Question: I'm using jQuery AJAX to grab some data from a PHP page and using a loading GIF image in the placeholder to let the user know the results are on the way.
'''
$(".project").change(function(){
$(".custName").html("<img src='/admin/images/ajax-loader.gif' />");
$(".projectDesc").html("<img src='/admin/images/ajax-loader.gif' />");
var project_num=$(this).val();
var dataString = 'project='+ project_num;
$.ajax
({
type: "POST",
url: "customerfilter.php",
dataType: "json",
data: dataString,
cache: false,
success: function(data)
{
$(".custName").html(data.message1);
$(".projectDesc").html(data.message2);
}
});
});
'''
When i click the trigger and open up Firebug console i can see the POST go and come back and the data is correct. However the loading gif never goes away and never gets replaced by the correct data - no idea why!?
This is a screenshot of Firebug and the RESPONSE window:

Relative PHP:
'''
while ($row = mysql_fetch_array($result)) {
echo json_encode(array(
"message1" => $row['cust_name'],
"message2" => $row['description'],
));
'''
$result is a mysql_query
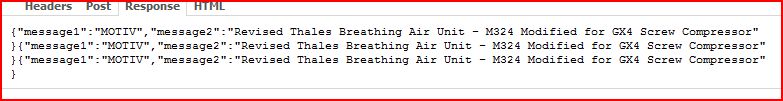
Answer: That response is not a valid json. Try this:
'''
$output = Array();
while ($row = mysql_fetch_array($result)) {
$output[] = Array(
"message1" => $row['cust_name'],
"message2" => $row['description'],
);
}
echo json_encode($output);
'''
EDIT: additionally, you have to change your 'success' javascript callback too:
'''
success: function(data) {
$(".custName, .projectDesc").empty();
for(var x in data) {
$(".custName").append(data[x].message1);
$(".projectDesc").append(data[x].message2);
}
}
'''